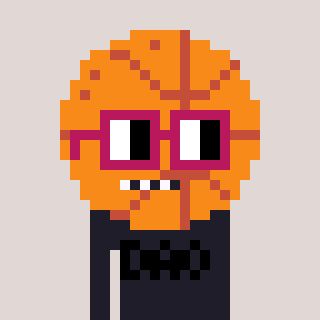
a pixel art character with square dark red glasses, a basketball-shaped head and a grayscale-colored body on a warm background